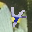
Label: 4